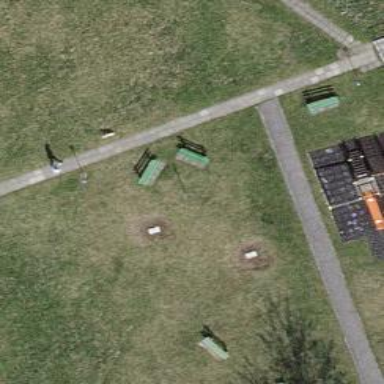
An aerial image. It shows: Bench for seating.